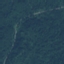
Label: Forest